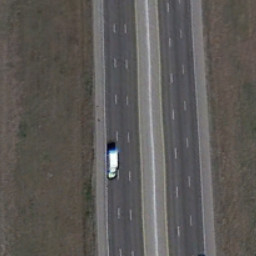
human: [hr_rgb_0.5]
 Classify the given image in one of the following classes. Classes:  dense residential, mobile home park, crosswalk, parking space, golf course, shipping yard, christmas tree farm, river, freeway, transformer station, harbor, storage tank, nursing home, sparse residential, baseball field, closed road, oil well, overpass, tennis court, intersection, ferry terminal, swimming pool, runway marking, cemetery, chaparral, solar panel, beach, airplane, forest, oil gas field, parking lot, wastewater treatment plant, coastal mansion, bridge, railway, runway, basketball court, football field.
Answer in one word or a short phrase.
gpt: freeway